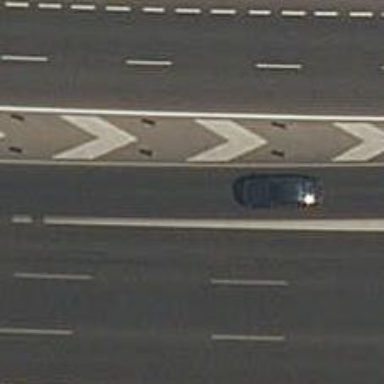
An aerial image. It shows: Asphalt motorway link.